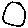
Label: circle